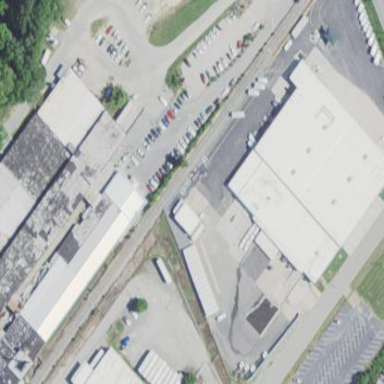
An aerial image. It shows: Building that serves as storage rental shop.